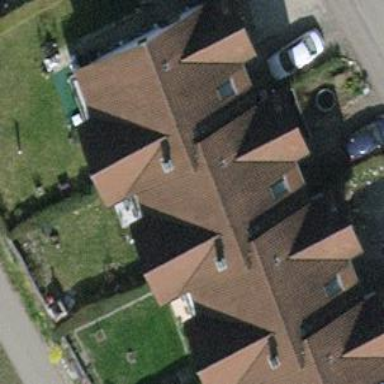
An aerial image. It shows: Terrace building.